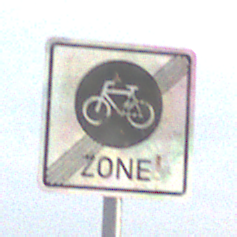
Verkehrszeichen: EndeFahrradzone
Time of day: MorningAfternoon
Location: Outdoor (Suburban)
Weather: PartlyCloudy
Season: NotSpecified
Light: Natural